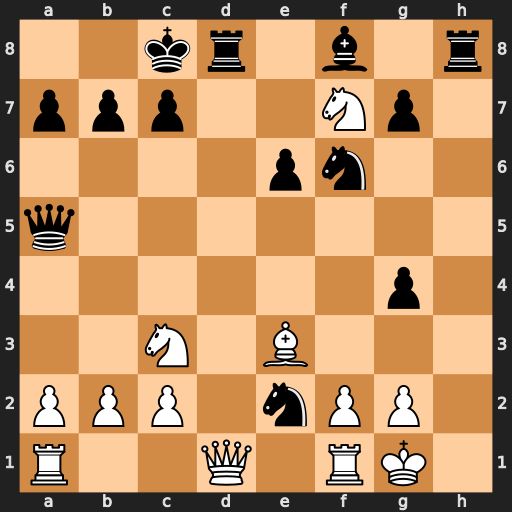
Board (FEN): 2kr1b1r/ppp2Np1/4pn2/q7/6p1/2N1B3/PPP1nPP1/R2Q1RK1
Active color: w
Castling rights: -
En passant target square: -
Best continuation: Qxe2 Qh5 Nxh8 Bd6 f4